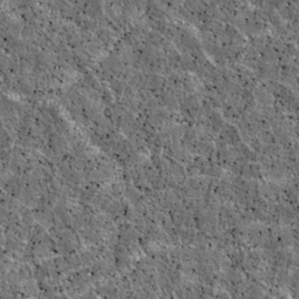
Label: non_frost